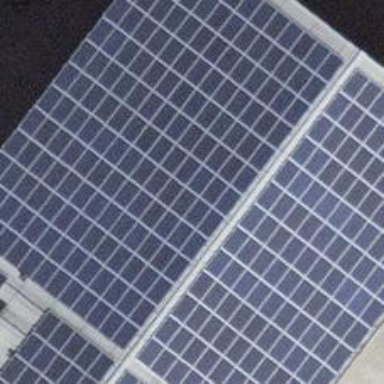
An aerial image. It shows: Solar power generator using photovoltaic panels.